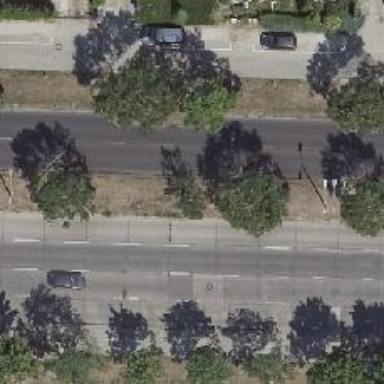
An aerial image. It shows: Avenue lined with deciduous broadleaved trees.